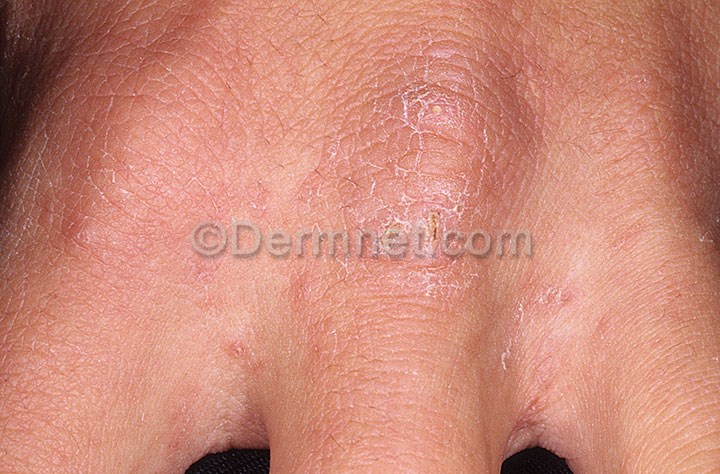
Disease: Scabies Lyme Disease and other Infestations and Bites